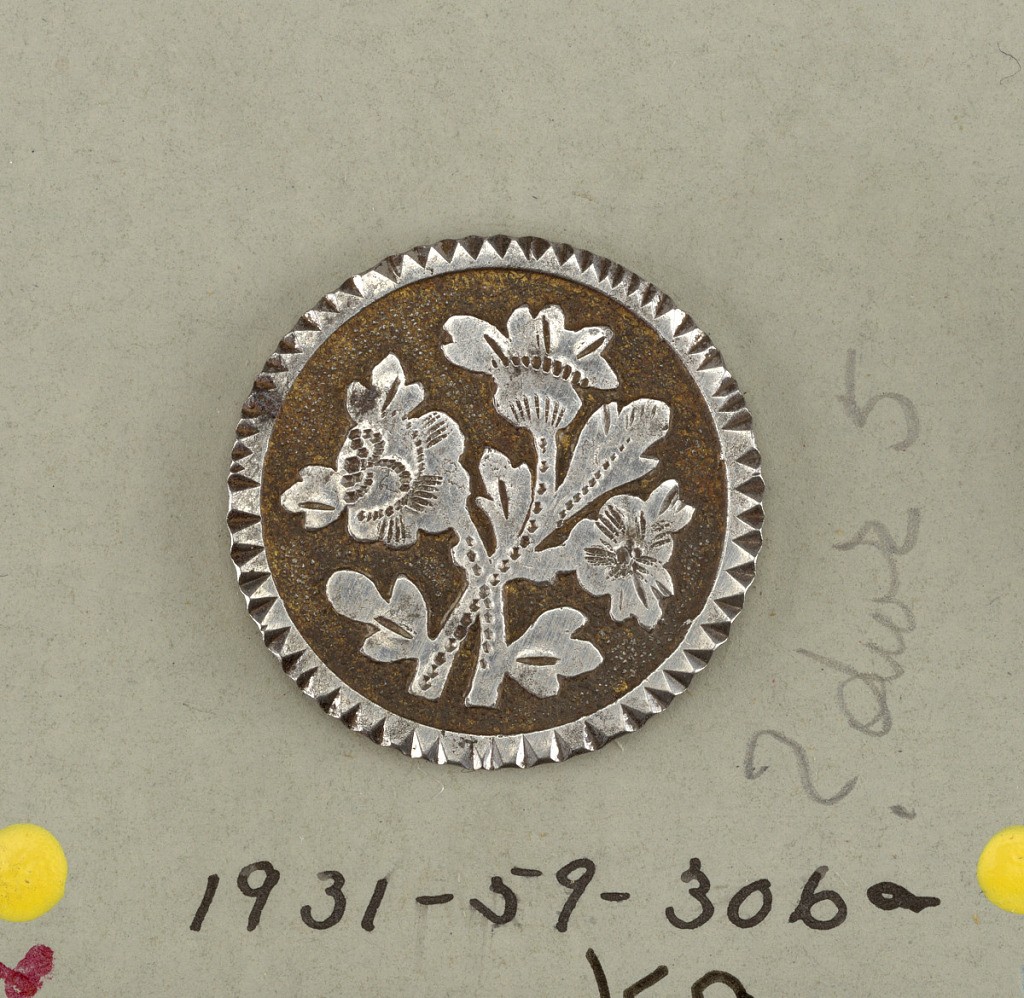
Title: Button
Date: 1845–55
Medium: steel
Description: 1931-59-306-a: circular, flat button with ornament of crossed flo...